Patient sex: M
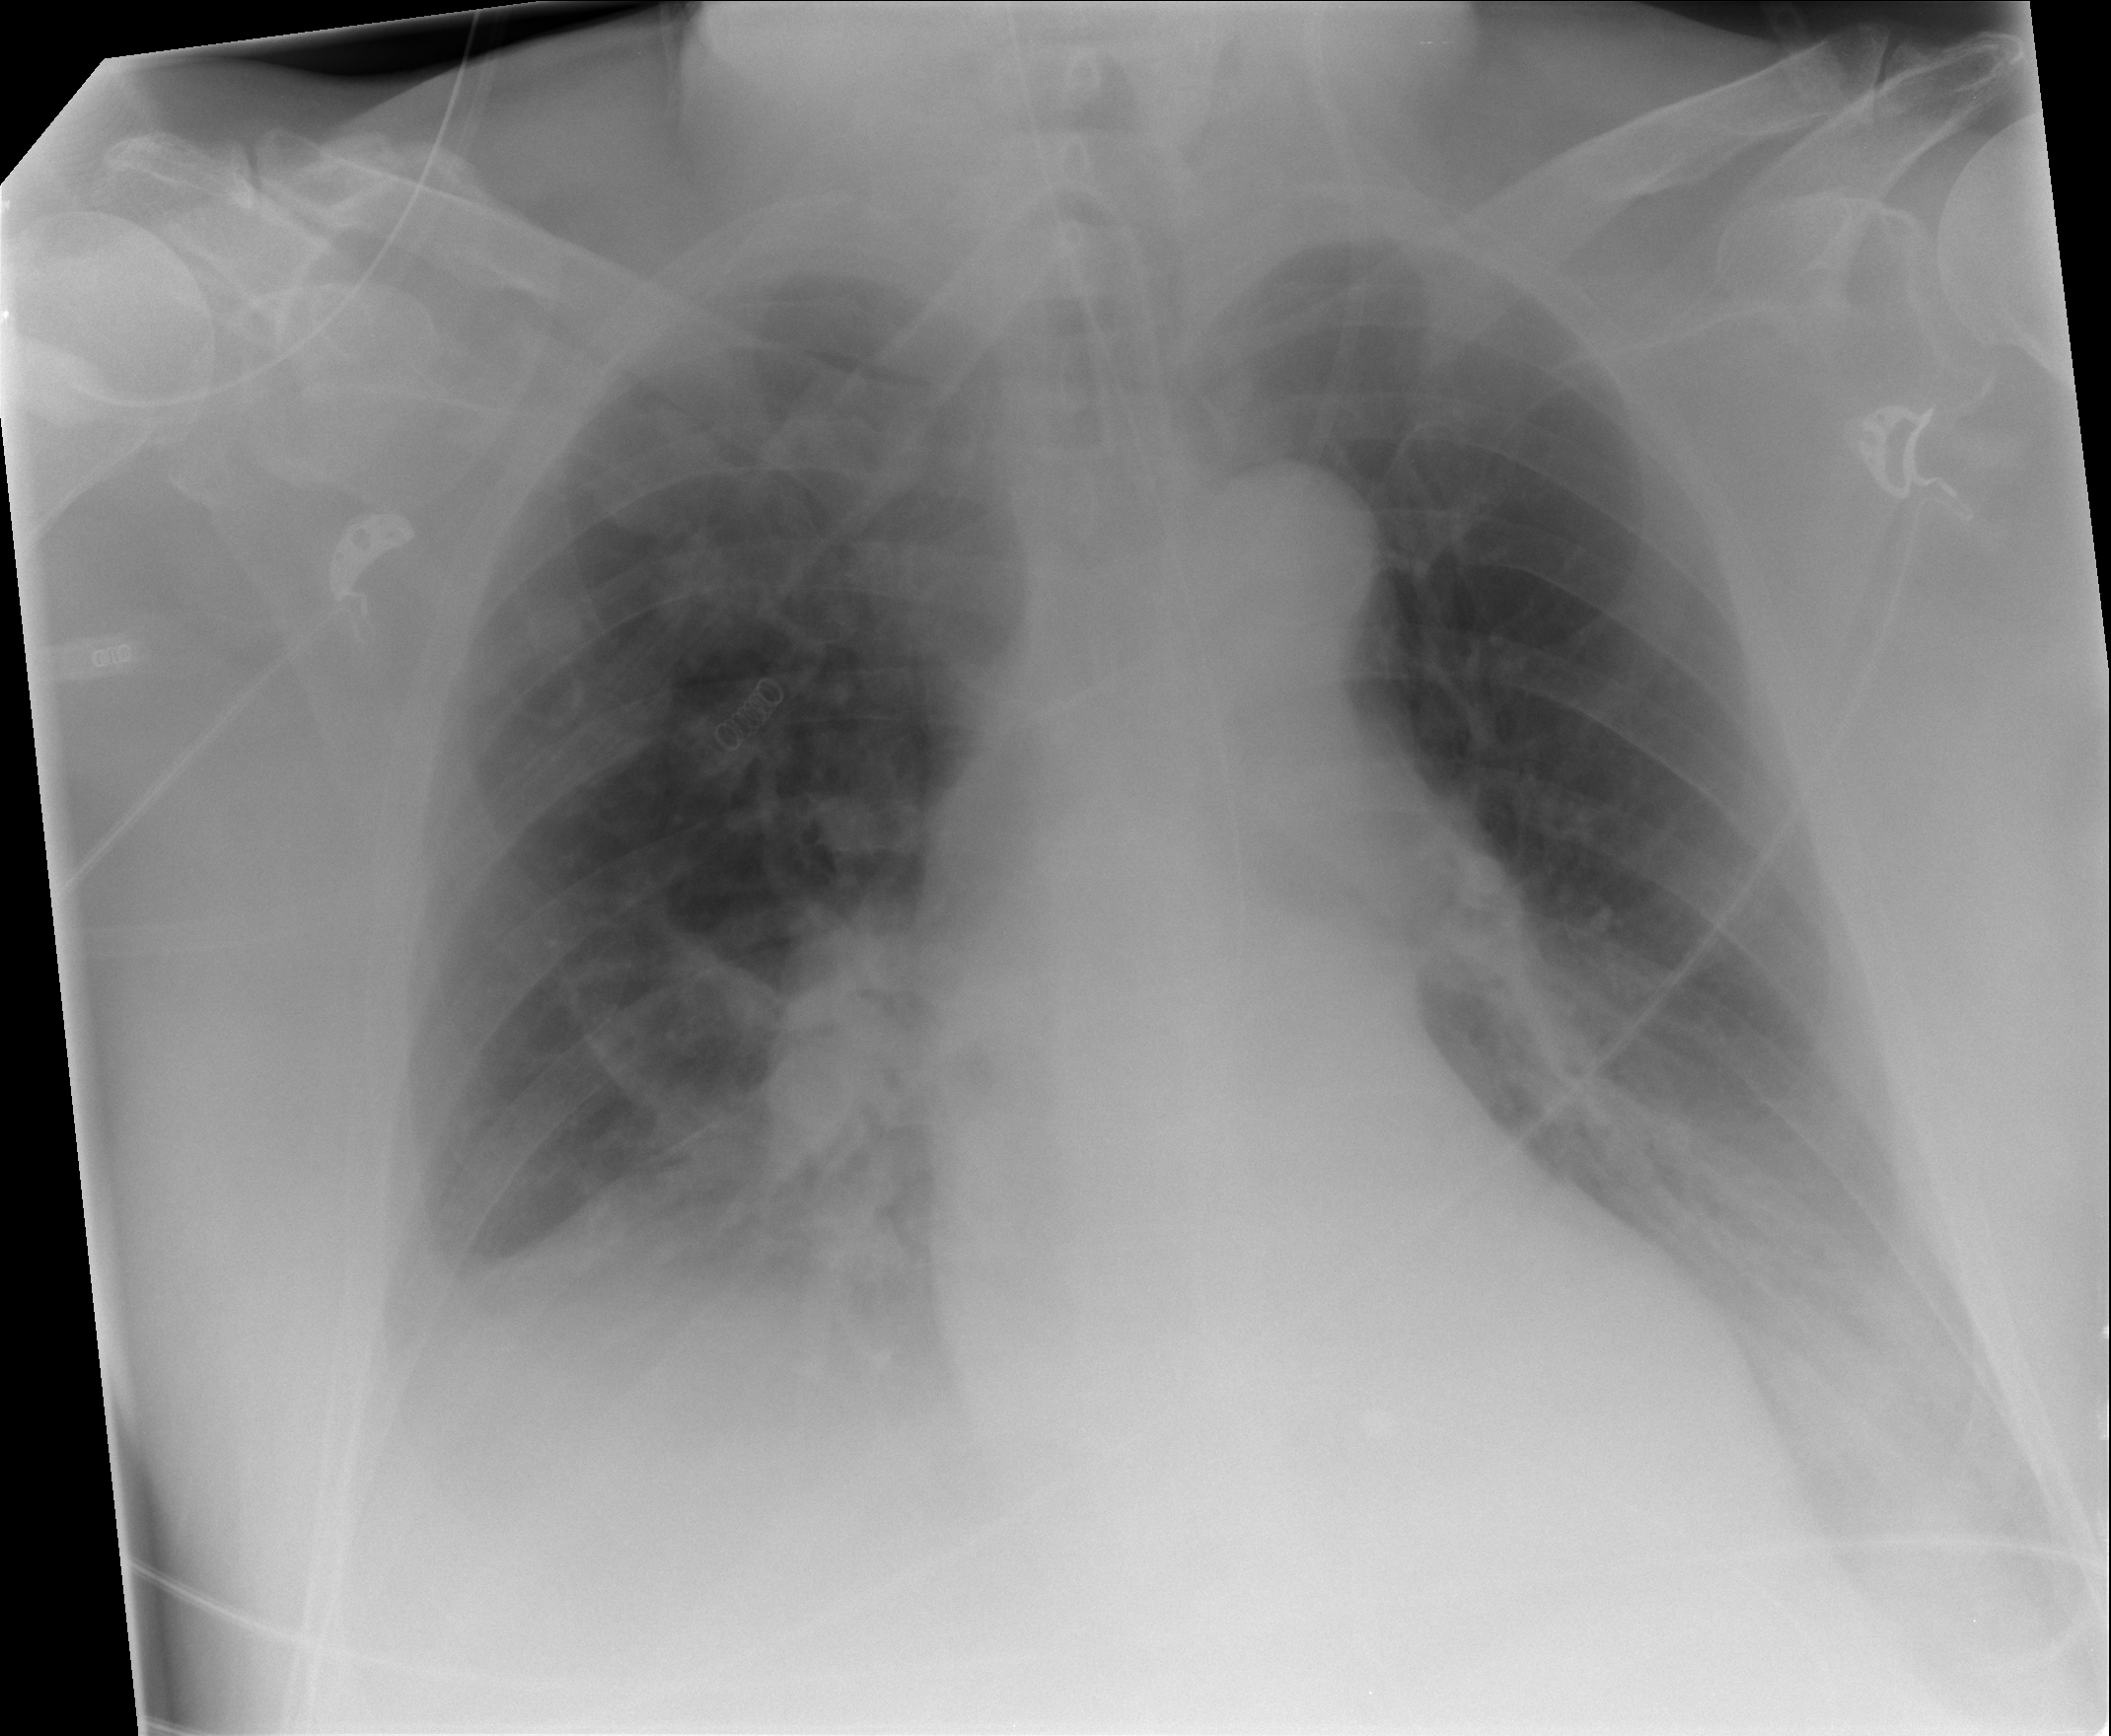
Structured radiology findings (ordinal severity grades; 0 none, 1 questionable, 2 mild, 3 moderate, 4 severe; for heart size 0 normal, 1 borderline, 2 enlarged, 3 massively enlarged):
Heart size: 0
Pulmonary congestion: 1
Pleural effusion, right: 2
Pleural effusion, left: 2
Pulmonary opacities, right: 0
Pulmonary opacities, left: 0
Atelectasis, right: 2
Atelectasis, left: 2